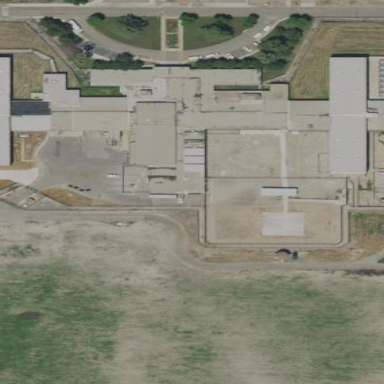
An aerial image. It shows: Prison.